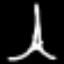
Label: The Eiffel Tower